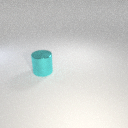
large cyan metal cylinder